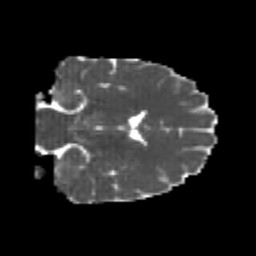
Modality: MD
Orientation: coronal
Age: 22
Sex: male
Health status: healthy
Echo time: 0.074 s